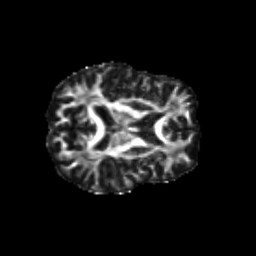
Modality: FA
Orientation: axial
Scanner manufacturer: siemens
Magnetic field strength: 3 T
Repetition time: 9.2 s
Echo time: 0.084 s